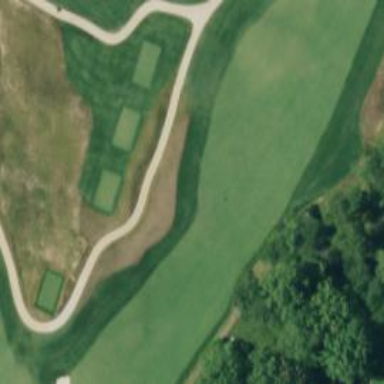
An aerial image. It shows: View of golf hole.